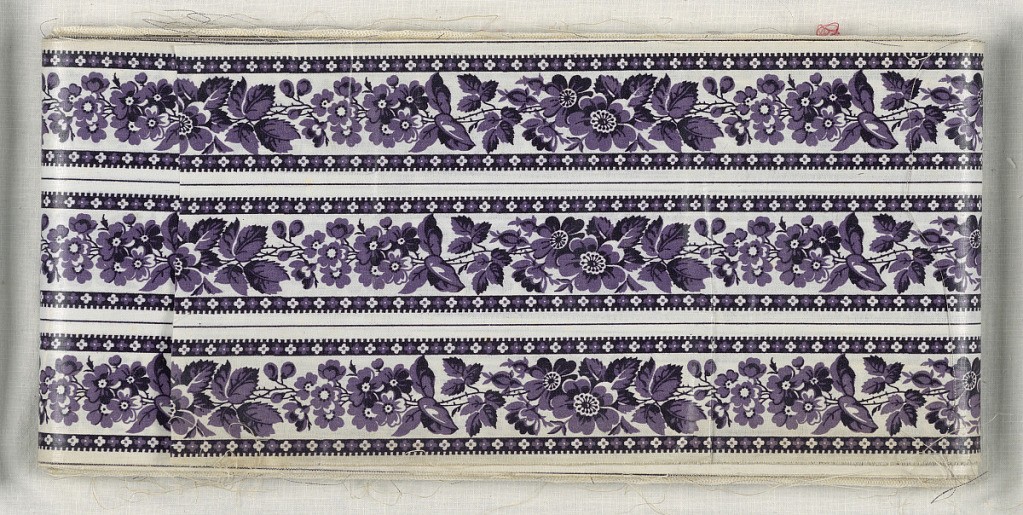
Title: Borders
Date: mid-19th century
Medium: cotton Technique: roller printed on plain weave and glazed
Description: Three uncut bands of floral border in purple and black on white.